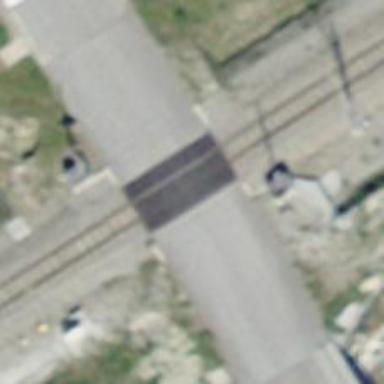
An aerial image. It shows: Level crossing along the railway.